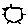
Label: sun